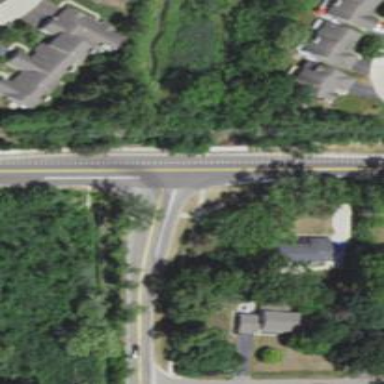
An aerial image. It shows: Unmarked crossing on the road.